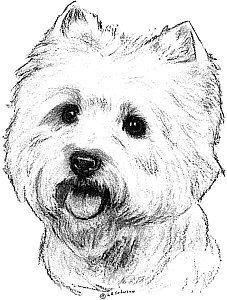
Label: West Highland white terrier